Question: I am using Microsoft Word Automation for generating documents. The application is working on one system, but not on other.
The problem with another system is that I once corrupted its registry by mistake. But, I have uninstalled and re-installed Microsoft Office several times. It seems that Office installation and deinstallation doesn't reset its dcom configuation settings, which is why my application is unable to attach the .dotm file.
The server where it is working, the settings are as follows:

but, the system where it is not working, the "Local Path" is showing up as blank value. I believe this is the only problem for my issue.
Any clues how can I restore these settings back?
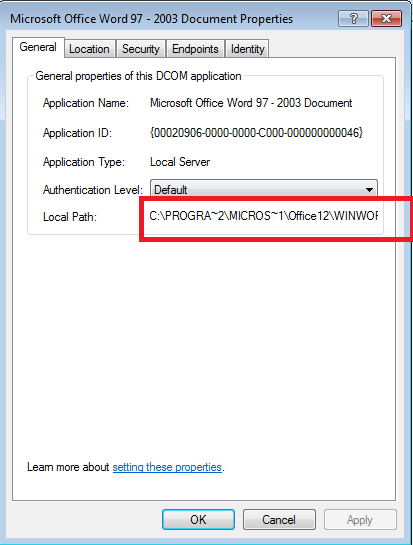
Answer: According to <URL>, those configurations such as local path are extracted from the registry and are not modifiable:
The General tab provides general information about the application. This tab displays the Application name, type (local server or remote server), and location (local path or remote computer). These settings are not modifiable through the DCOM Config interface.
The General Tab retrieves all of its information from subkeys of the following registry key:
HKEY_CLASSES_ROOT\CLSID{...CLSID...}
where {...CLSID...} is the unique CLSID for the Object Server currently being viewed.
So! Run > regedit > Go to HKEY_CLASSES_ROOT\CLSID, then go to Edit menu and click Find, filter by key and put your ApplicationID there. You should find it this way.
Now after finding the registry entry for your DCOM, expand it, you should see a LocalServer32, the property (Default) holds your Local Path value, try change it the same path as in your new Oracle Virtual Box.
If this works, test if the value hold after restarting and logging in with you Domain User account if it does, great, if not, run a batch to run a .reg file to perform this modification, on every login.